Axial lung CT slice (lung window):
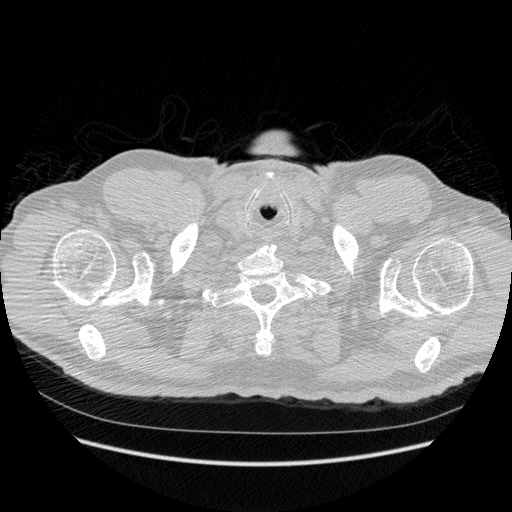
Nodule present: no